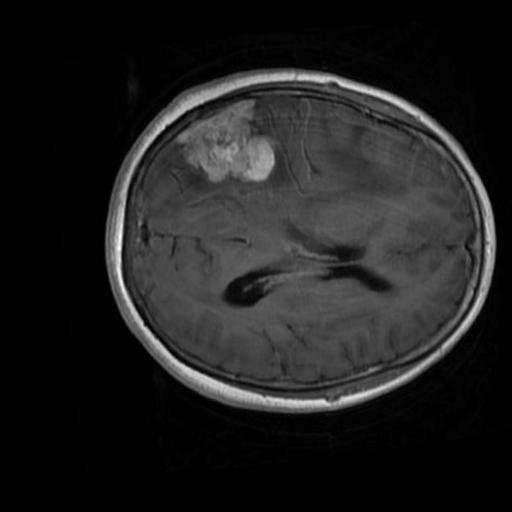
Label: brain_menin